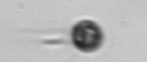
Label: flagellate